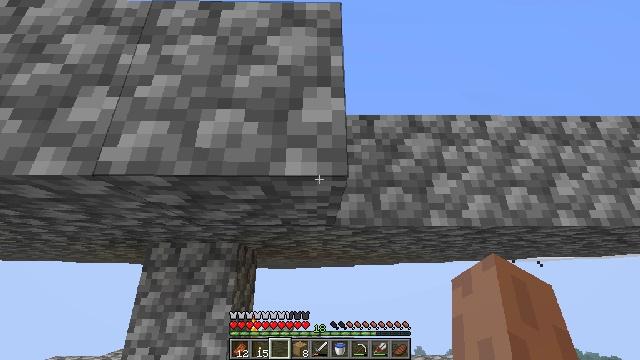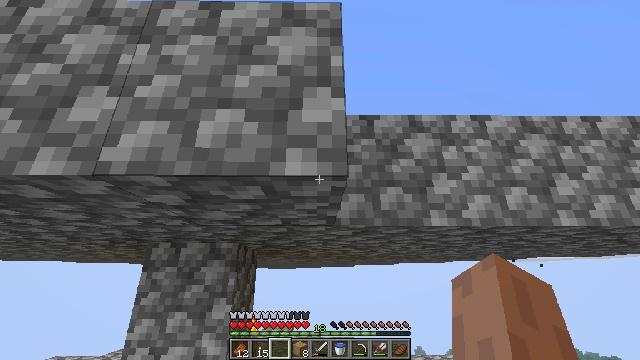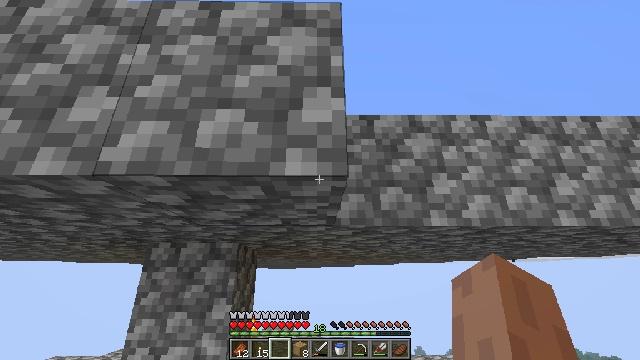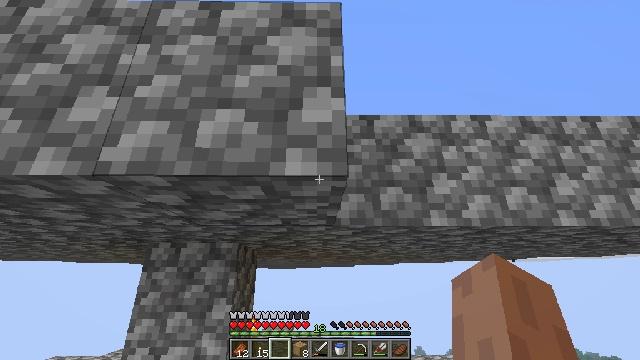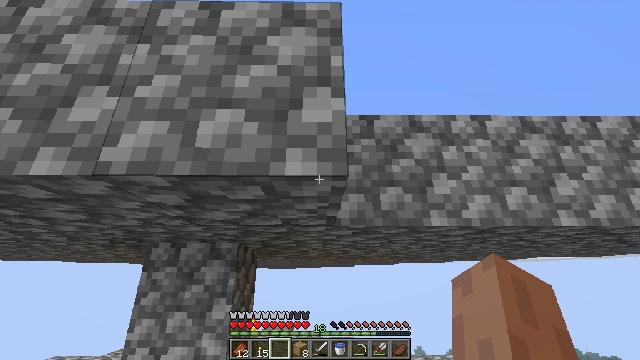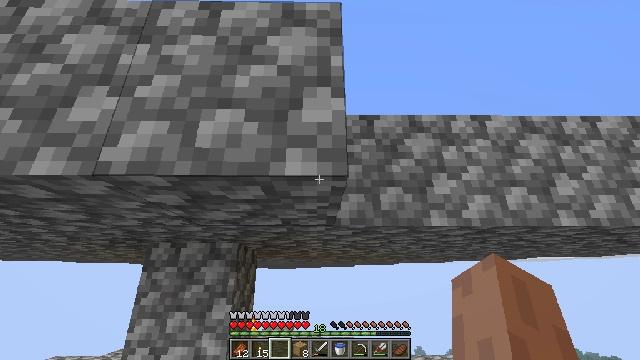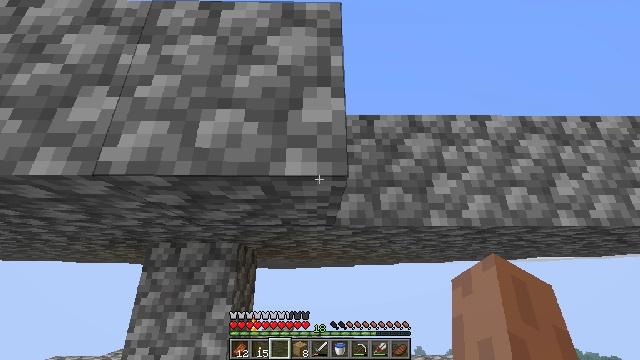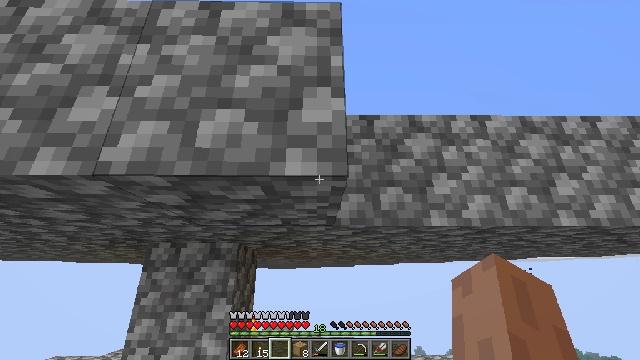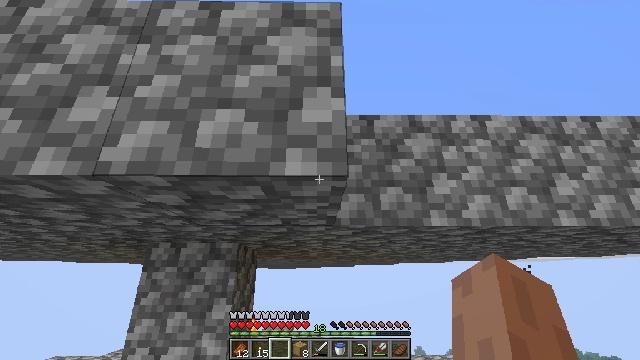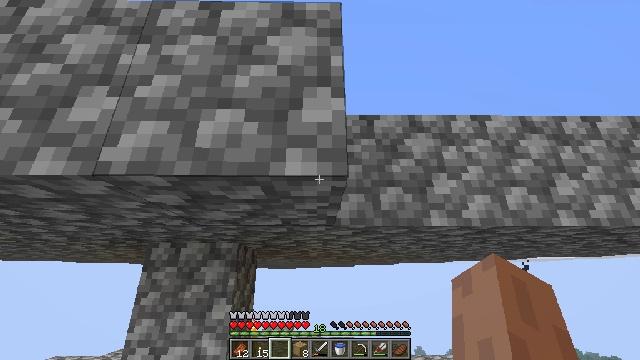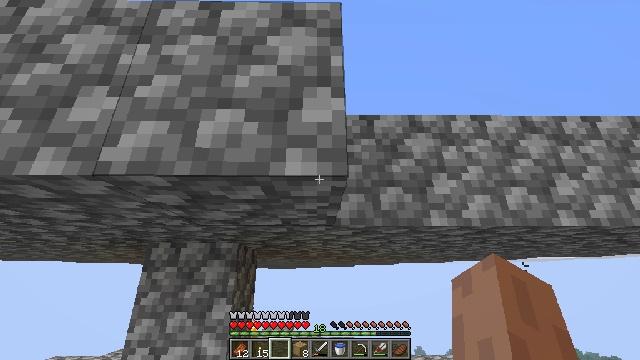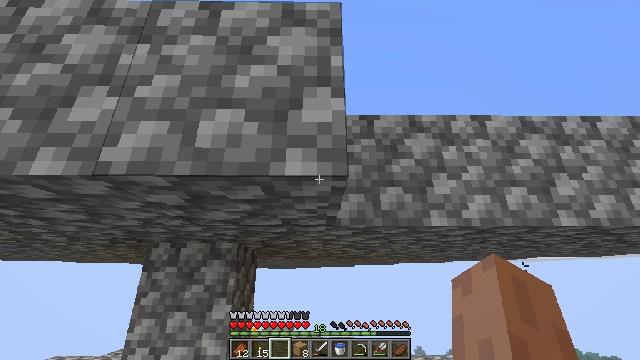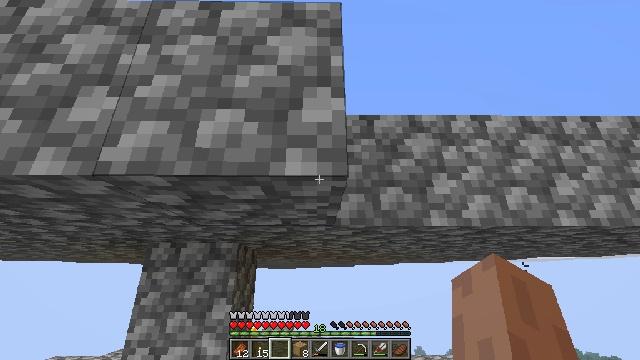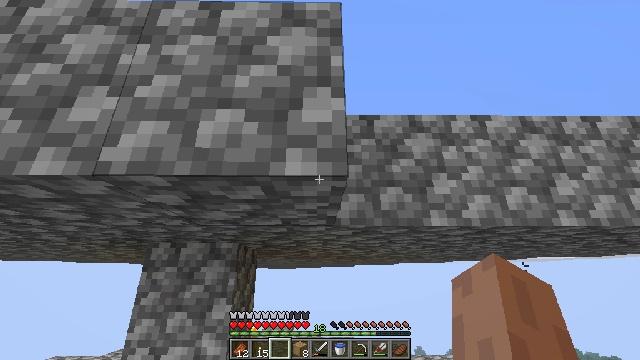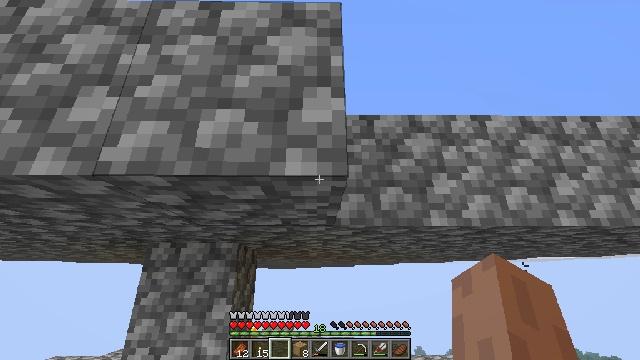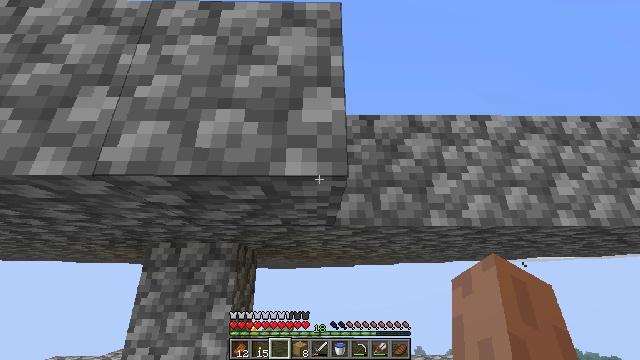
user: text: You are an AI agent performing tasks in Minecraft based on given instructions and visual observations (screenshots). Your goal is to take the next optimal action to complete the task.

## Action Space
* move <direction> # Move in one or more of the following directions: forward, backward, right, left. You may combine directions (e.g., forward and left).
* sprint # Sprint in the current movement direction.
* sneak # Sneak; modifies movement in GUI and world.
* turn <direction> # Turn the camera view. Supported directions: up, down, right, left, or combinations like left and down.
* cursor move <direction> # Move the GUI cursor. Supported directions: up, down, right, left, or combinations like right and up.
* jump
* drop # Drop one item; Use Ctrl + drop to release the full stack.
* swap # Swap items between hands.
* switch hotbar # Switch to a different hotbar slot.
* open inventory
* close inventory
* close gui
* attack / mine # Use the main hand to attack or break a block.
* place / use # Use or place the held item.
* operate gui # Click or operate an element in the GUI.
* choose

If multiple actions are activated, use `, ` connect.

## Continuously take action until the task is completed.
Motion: motion action
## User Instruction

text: Get cooked beef by using the furnace.
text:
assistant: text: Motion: no_op
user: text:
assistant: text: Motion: no_op
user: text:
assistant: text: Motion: no_op
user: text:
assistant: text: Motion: no_op
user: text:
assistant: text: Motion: no_op
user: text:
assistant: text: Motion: no_op
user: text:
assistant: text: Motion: no_op
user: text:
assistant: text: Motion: no_op
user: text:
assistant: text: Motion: no_op
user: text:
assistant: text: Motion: no_op
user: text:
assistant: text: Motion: no_op
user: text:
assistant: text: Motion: no_op
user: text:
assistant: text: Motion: no_op
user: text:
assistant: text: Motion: no_op
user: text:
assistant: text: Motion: no_op
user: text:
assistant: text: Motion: no_op
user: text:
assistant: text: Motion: no_op
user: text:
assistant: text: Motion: no_op
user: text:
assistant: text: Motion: no_op
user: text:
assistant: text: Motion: no_op
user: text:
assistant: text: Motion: no_op
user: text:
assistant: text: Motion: no_op
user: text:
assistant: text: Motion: no_op
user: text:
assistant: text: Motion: no_op
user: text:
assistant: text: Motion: no_op
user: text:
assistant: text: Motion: no_op
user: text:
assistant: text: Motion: no_op
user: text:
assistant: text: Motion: no_op
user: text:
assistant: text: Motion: no_op
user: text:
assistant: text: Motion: no_op